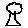
Label: tree